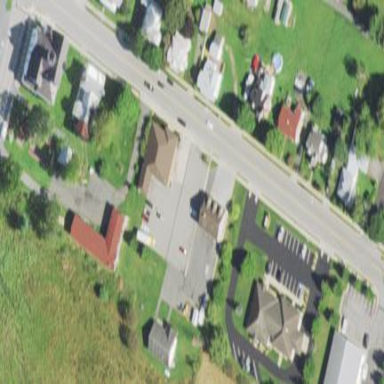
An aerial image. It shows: Commercial area featuring car wash facility.